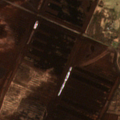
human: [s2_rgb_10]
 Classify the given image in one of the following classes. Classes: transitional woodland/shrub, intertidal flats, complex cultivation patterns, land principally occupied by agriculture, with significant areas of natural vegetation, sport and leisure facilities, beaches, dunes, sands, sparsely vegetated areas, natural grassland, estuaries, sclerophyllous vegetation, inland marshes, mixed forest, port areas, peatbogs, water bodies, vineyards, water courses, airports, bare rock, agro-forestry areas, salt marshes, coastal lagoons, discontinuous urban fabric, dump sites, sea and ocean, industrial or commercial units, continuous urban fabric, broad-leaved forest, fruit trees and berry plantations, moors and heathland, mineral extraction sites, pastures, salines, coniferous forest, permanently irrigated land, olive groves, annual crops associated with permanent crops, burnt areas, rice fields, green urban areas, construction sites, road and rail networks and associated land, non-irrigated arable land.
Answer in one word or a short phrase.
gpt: land principally occupied by agriculture, with significant areas of natural vegetation, peatbogs